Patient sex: M
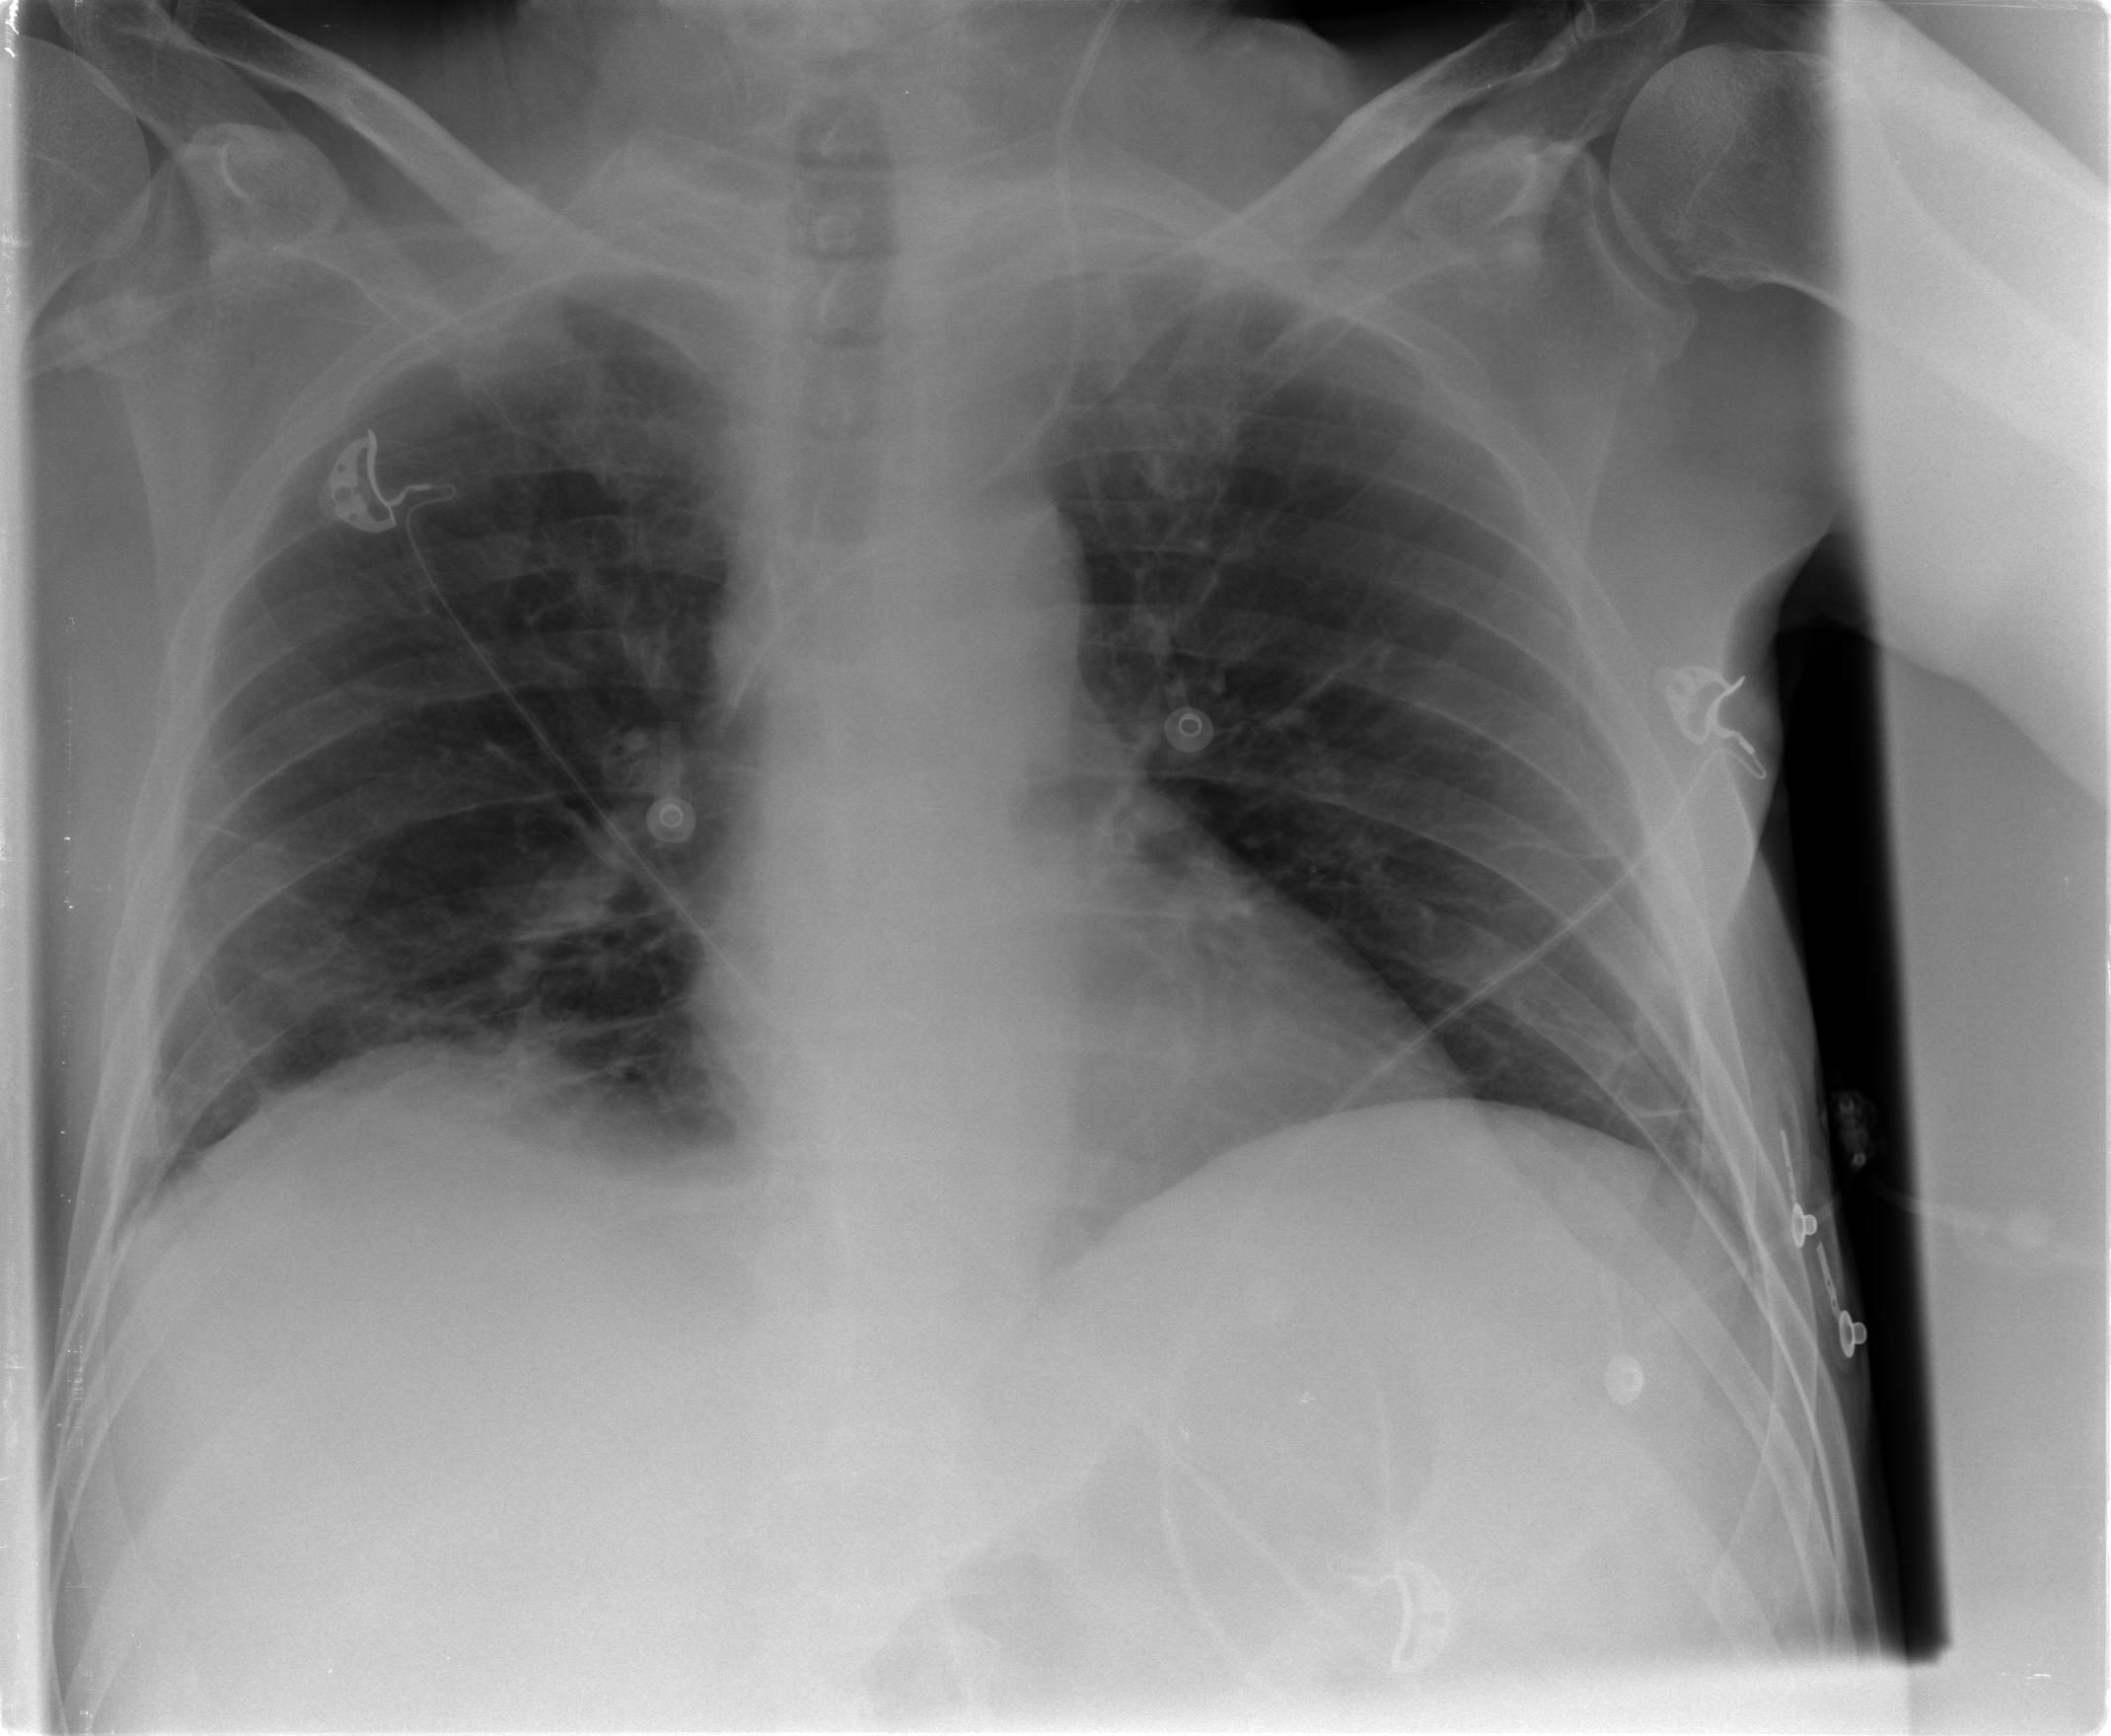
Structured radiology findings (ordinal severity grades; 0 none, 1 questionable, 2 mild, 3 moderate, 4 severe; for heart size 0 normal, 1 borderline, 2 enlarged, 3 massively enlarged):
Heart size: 0
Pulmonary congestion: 0
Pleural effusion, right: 0
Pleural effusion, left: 0
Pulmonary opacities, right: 0
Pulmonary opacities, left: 0
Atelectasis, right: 2
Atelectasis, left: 0